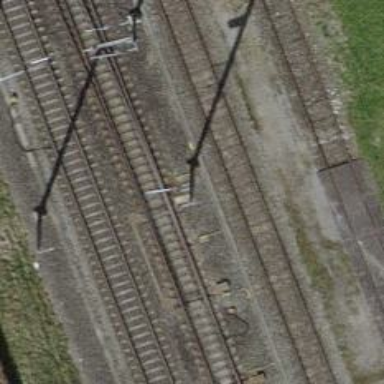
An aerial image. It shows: Railway switch.